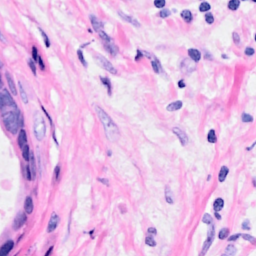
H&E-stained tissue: Breast